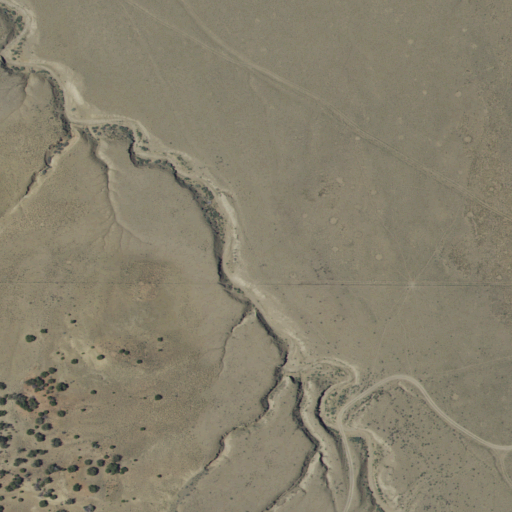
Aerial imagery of valley in New Mexico named Little Canyon containing only shrub